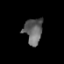
Tissue: prostate
Cell type: T cells
Senescence score: 0.2635
Nuclear area (px): 463
Mean DAPI intensity: 98.227